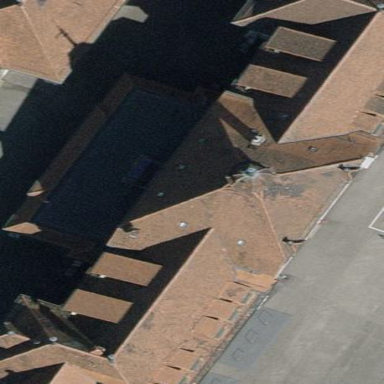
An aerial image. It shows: School building.